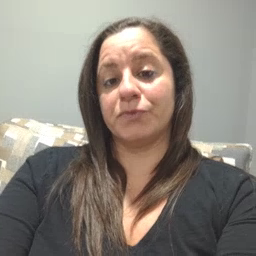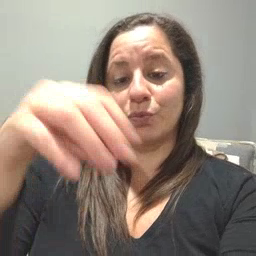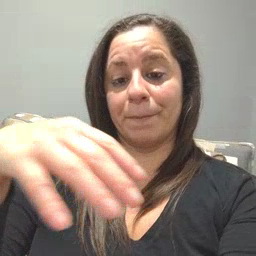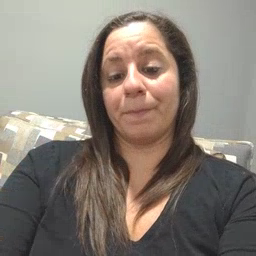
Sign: drop